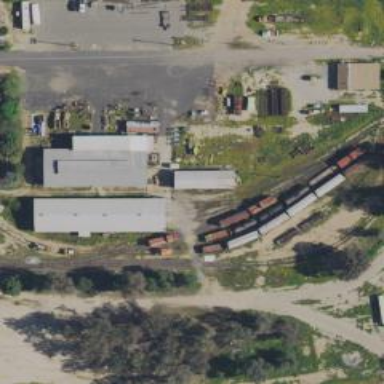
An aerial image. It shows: Preserved railway yard.